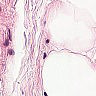
Metastatic tissue present: no